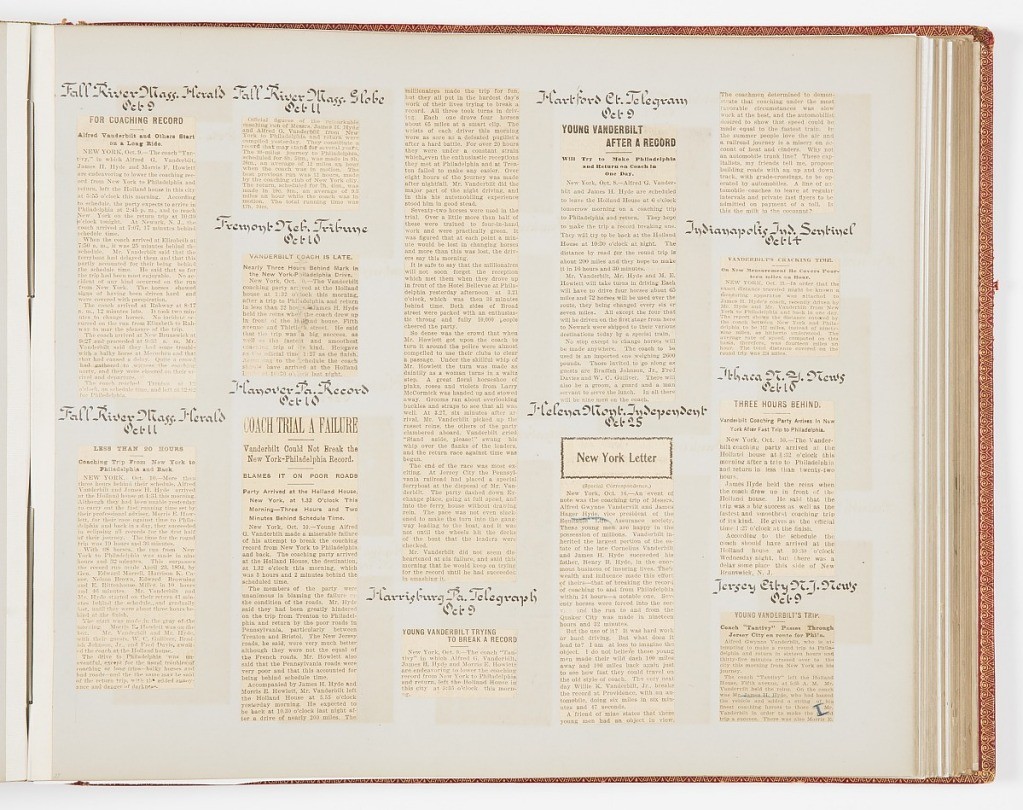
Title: Commemorative Scrapbook Documenting the 1901 Record Breaking Coach Race from New York City to Philadelphia and Back Again
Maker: James Hazen Hyde, American, 1876 - 1959
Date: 1901
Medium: Newspaper and magazine clippings mounted on heavy wove paper, annotated in pen and ink, bound in red leather with gilded lettering
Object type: Album Page
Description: Album of newspaper clippings describing the coach trip from New York to Philadelphia and return. The drivers were James H. Hyde and Alfred Vanderbilt.